Question: I'm creating a portfolio page. & I have to dynamically generated "id" for images[thumbnail] & "rel" for the anchor tags. so I can connect them. but I don't know how to do this.
here is my current porofolio code:
'''
<div class="main-interior portfolio" id="portfolio-big-pics" style="display: block;">
<?php $args = array( 'post_type' => 'portfolio', 'order' => 'ASC');
$loop = new WP_Query( $args );
while ( $loop->have_posts() ) : $loop->the_post(); ?>
<?php $extraLastClass = $loop->current_post + 1 === $loop->post_count ? ' main-image-porfolio-main' : '';?>
<?php the_post_thumbnail( "thumbnail", array( "class" => "main-image portfolio $extraLastClass" ) ); ?>
<?php endwhile; ?>
<?php rewind_posts(); ?>
<div class="portfolio-box">
<h5>Portfolio</h5>
<ul class="item-list" id="portfolio-list">
<?php while ( $loop->have_posts() ) : $loop->the_post(); ?>
<li><a href="<?php the_permalink(); ?>"><?php the_title(); ?></a>
</li>
<?php endwhile; ?>
</ul>
</div>
</div>
'''
I've also added a screenshot for better understanding.

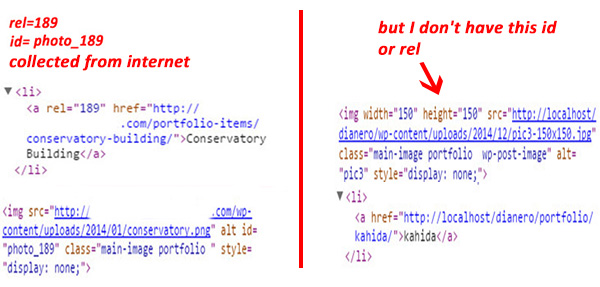
Answer: Just simple use your attributes array:
'''
$attributes = array(
"class" => "main-image portfolio " . $extraLastClass,
"rel" => "whatever rel you want",
'id' => 'whatevere id you want',
'whatever attribute you want' => 'whatever value for that attribute'
);
the_post_thumbnail("thumbnail", $attributes);
'''
If you want to add it to your link, then just simple modify:
'''
<li><a href="<?php the_permalink(); ?>"><?php the_title(); ?></a>
'''
to
'''
<li><a href="<?php the_permalink(); ?>" rel="<?php echo $post->ID; ?>" id="<?php echo $post->ID; ?>"><?php the_title(); ?></a>
'''
where '$post' is your post object.
And as I see, (from your previous question) you are not looping through on the titles.